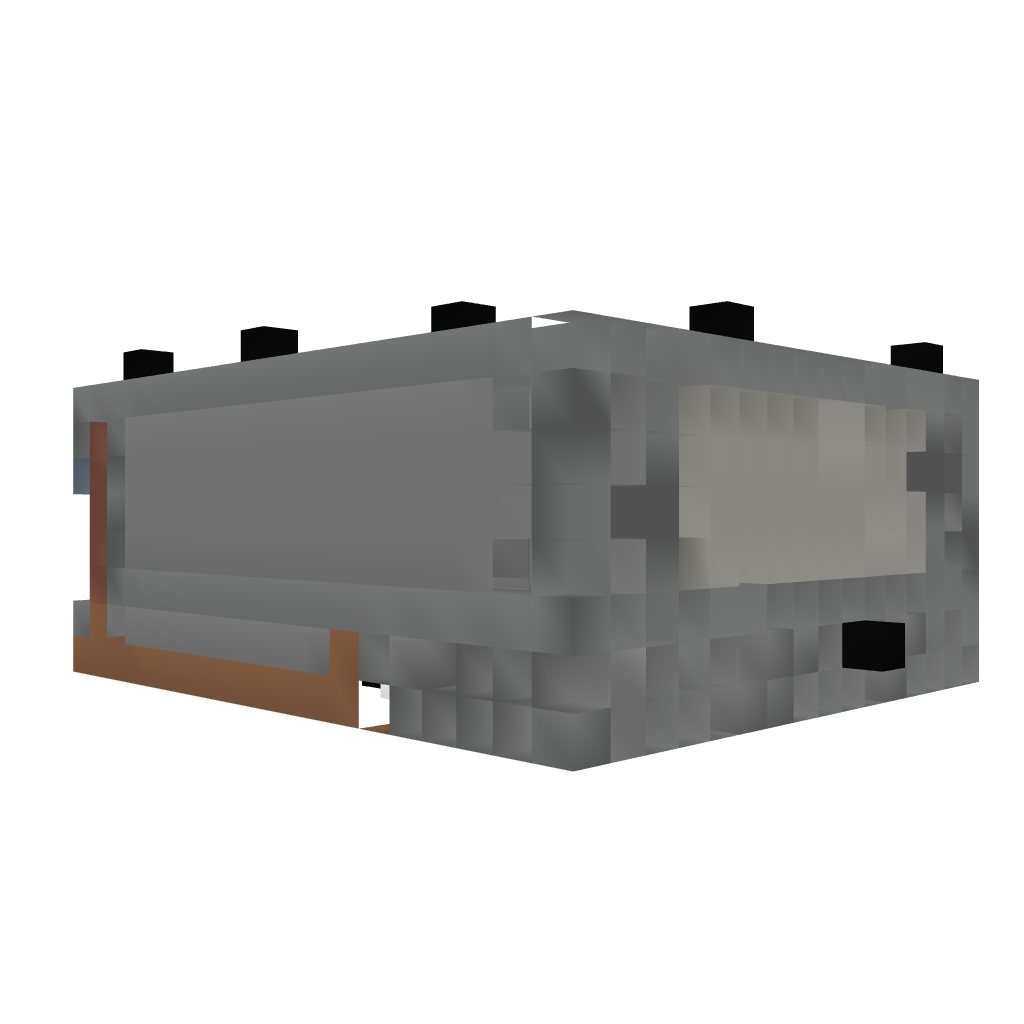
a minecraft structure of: Industrial smelter